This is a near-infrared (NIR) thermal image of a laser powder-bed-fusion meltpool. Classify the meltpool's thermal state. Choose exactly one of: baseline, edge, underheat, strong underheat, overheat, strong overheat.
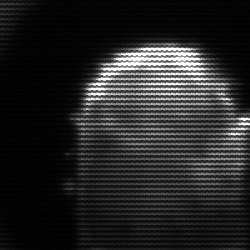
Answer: baseline